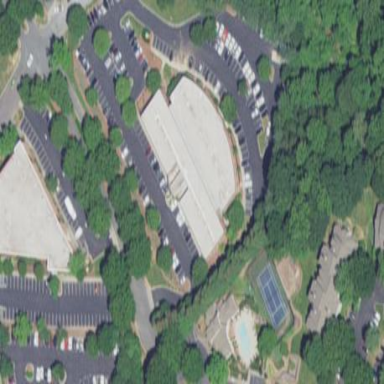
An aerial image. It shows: Building.